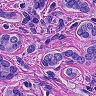
Metastatic tissue present: yes